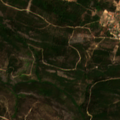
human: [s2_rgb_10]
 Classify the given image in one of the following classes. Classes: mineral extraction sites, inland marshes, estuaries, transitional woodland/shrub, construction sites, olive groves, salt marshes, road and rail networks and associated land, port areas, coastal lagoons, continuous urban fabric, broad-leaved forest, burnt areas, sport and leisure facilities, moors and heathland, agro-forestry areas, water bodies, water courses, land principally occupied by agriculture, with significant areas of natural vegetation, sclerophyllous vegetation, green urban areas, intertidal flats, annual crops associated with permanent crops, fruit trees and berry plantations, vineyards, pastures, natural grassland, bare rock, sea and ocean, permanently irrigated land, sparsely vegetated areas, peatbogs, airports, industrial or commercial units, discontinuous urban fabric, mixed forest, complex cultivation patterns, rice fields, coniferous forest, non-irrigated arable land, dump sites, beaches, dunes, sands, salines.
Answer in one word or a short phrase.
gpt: land principally occupied by agriculture, with significant areas of natural vegetation, transitional woodland/shrub